Question: I want to use <URL> Standard framework which is a static libraray, closed source. I experimented with the podspec, but up to now, I didn't get it to work. The header arefound, but the .m seem to be missing.
Here is the folder structure of the framework:!

I have the podspec in the "Static Frameworks" folder.
This is the podspec file:
'''
Pod::Spec.new do |s|
s.name = 'SensibleTableView'
s.version = '3.3.0'
s.platform = :ios
s.ios.deployment_target = '6.1'
framework_path = 'SensibleTableView.framework'
s.source_files = "#{framework_path}/Versions/A/Headers/*.h"
s.source = "#{framework_path}/Versions/A/SensibleTableView"
s.requires_arc = true
'''
end
And I call the podspec in the podfile with this line:
'''
pod 'SensibleTableView', :path => "/Users/myPath/Static Frameworks/"
'''
There are no error messages while installing the pod, but when building the project, I get these errors:
'''
Undefined symbols for architecture i386:
"_OBJC_CLASS_$_SCArrayOfStringsSection", referenced from:
objc-class-ref in SettingsViewController.o
"_OBJC_CLASS_$_SCTableViewController", referenced from:
_OBJC_CLASS_$_SettingsViewController in SettingsViewController.o
"_OBJC_METACLASS_$_SCTableViewController", referenced from:
_OBJC_METACLASS_$_SettingsViewController in SettingsViewController.o
ld: symbol(s) not found for architecture i386
clang: error: linker command failed with exit code 1 (use -v to see invocation)
'''
I've already tried out a lots of stuff, but appearently there is a part missing in the podspec? Any help appreciated.
EDIT:
I import the podfile this way '#import <SensibleTableView/SensibleTableView.h>'
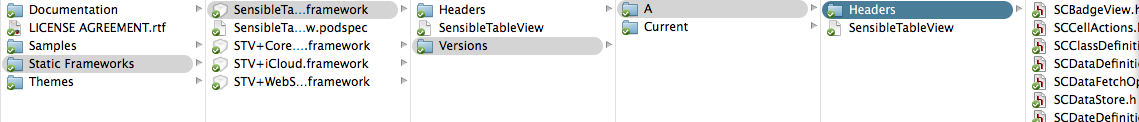
Answer: Not sure how you're including the framework since that doesn't seem to be part of the snippet above. You probably want the <URL> attribute.
---
EDIT from the one who was asking - this is the resulting podspec:
'''
Pod::Spec.new do |s|
s.name = 'SensibleTableView'
s.version = '3.3.0'
s.platform = :ios
s.ios.deployment_target = '6.1'
s.vendored_frameworks = 'SensibleTableView.framework'
s.requires_arc = true
end
'''